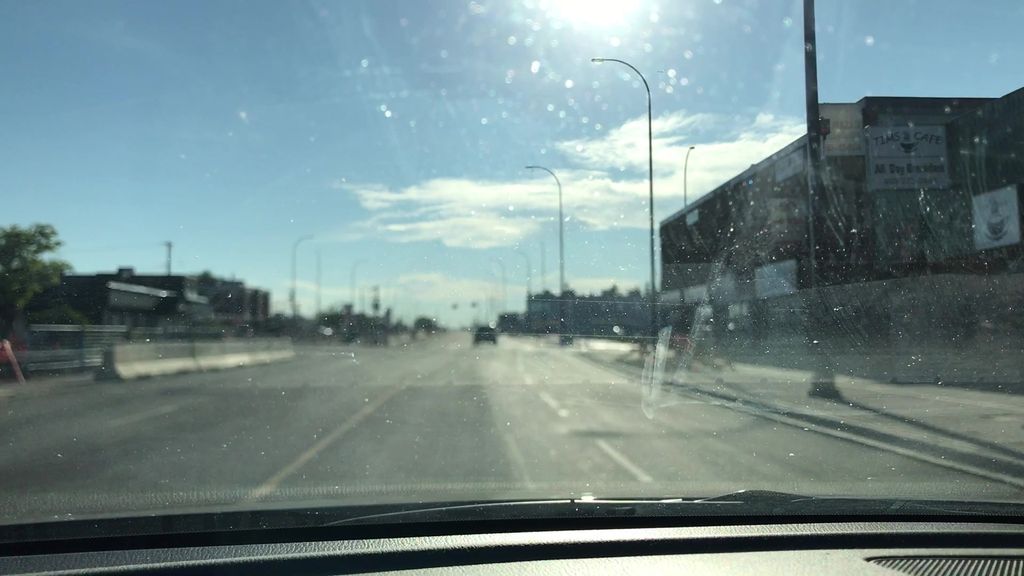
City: calgary